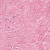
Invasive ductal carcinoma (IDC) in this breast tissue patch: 0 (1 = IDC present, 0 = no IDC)